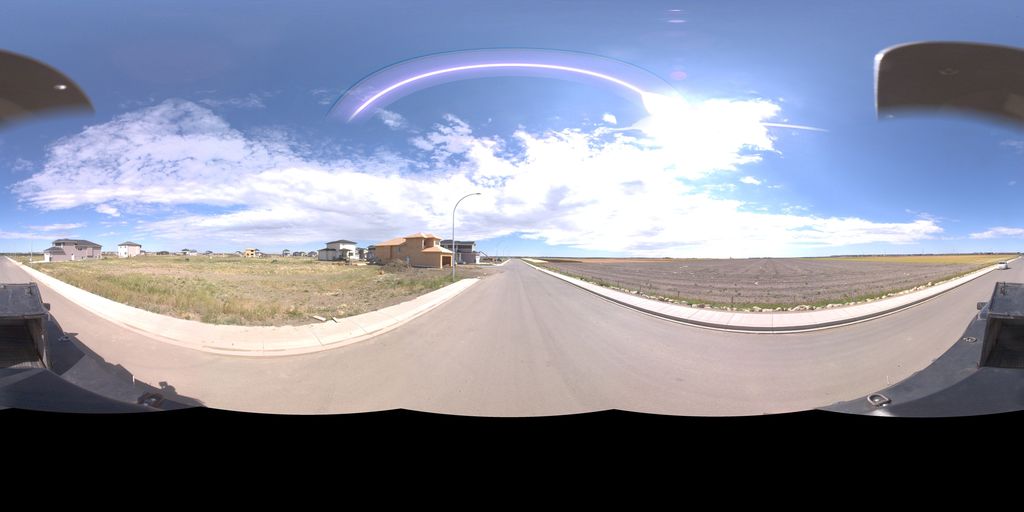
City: saskatoon